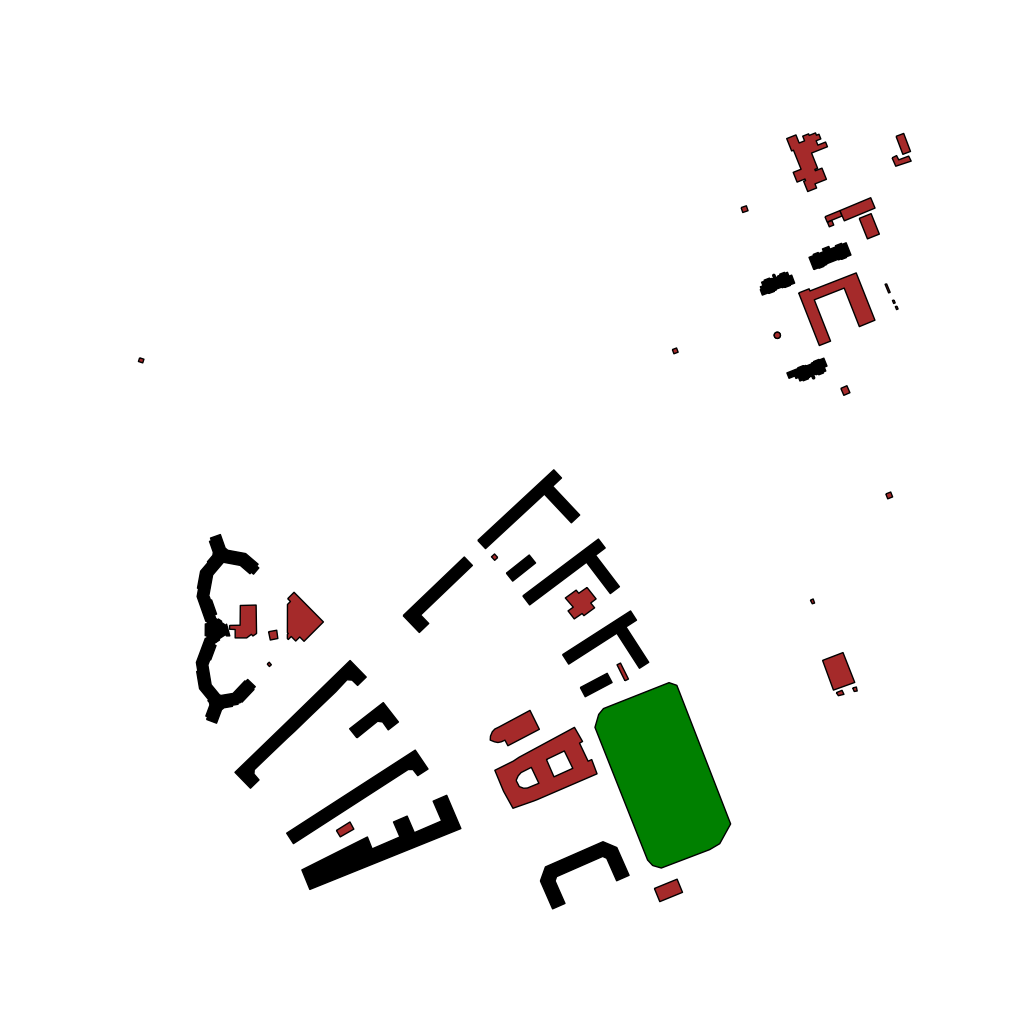
Tags: overhead vector_map, business, industrial, recreation, residential, special, modern, soviet, high_rise, individual_rise, low_rise, medium_rise, density_1, Building, Facility, Park, 1.0 km²